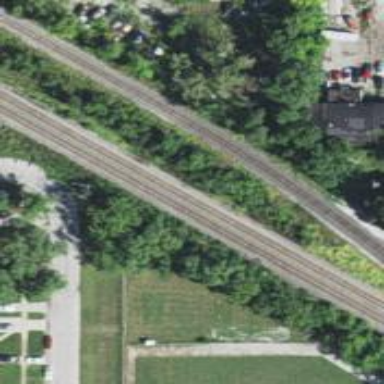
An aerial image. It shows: Abandoned railway.